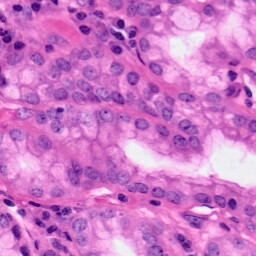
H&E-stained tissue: Pancreatic